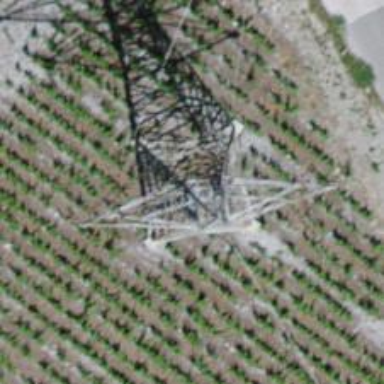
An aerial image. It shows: Towering power structure.